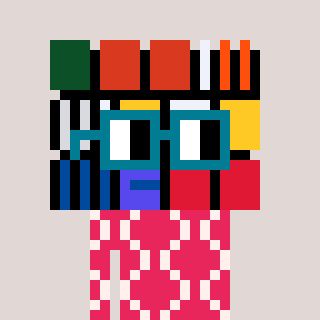
a pixel art character with square dark green glasses, a abstract-shaped head and a redpinkish-colored body on a warm background